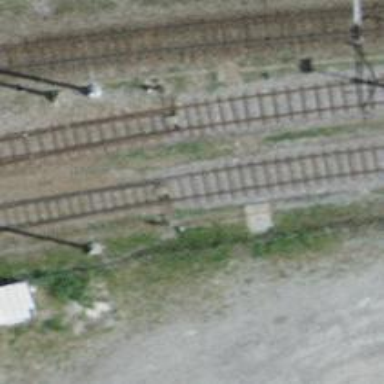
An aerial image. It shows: Railway switch.